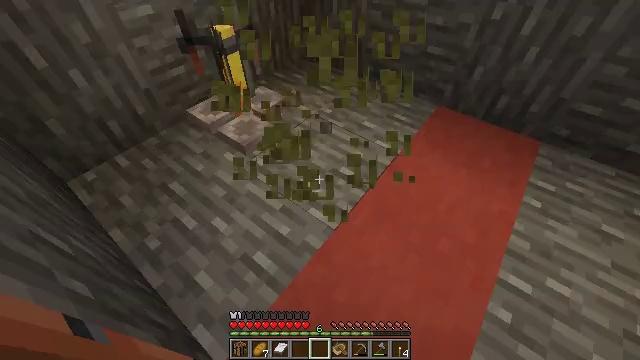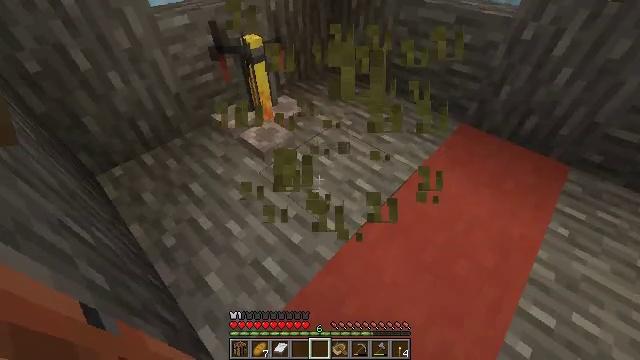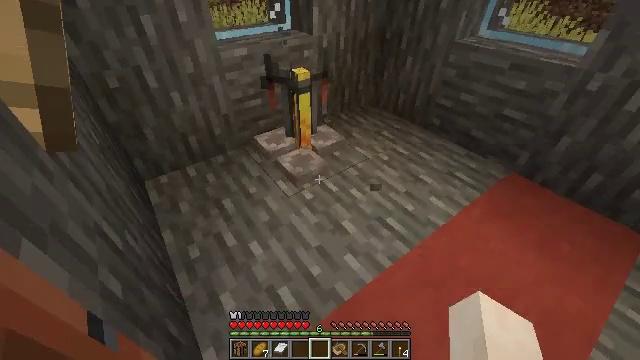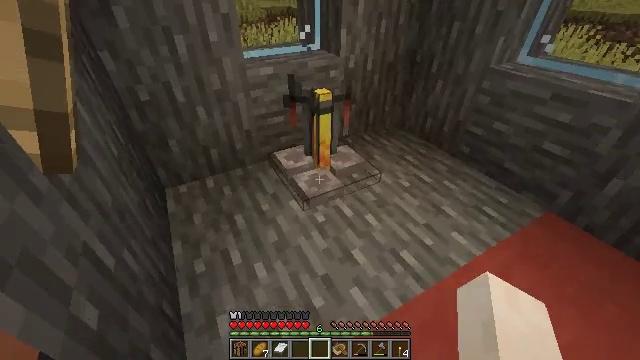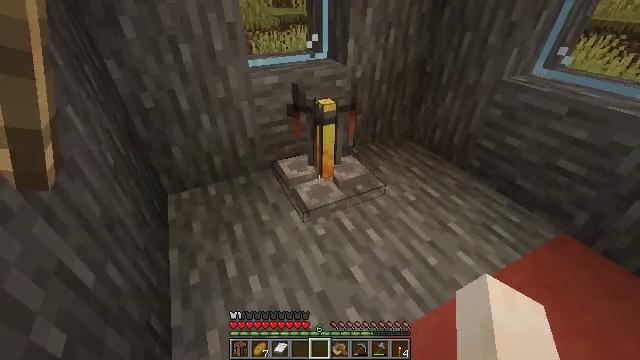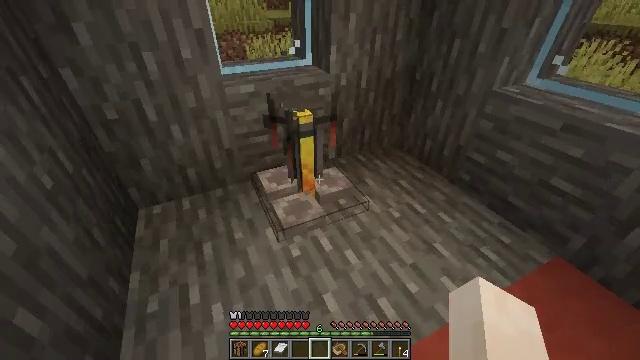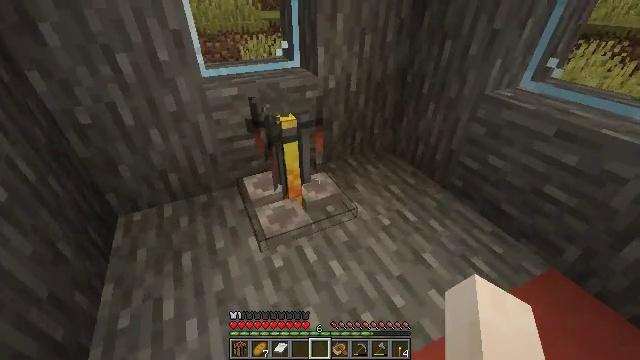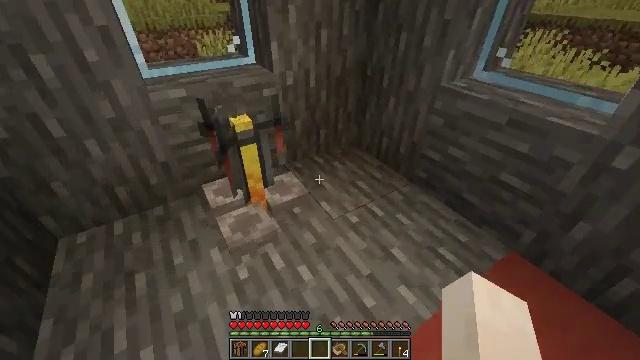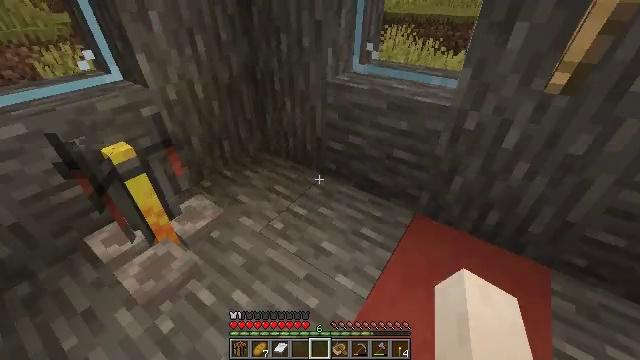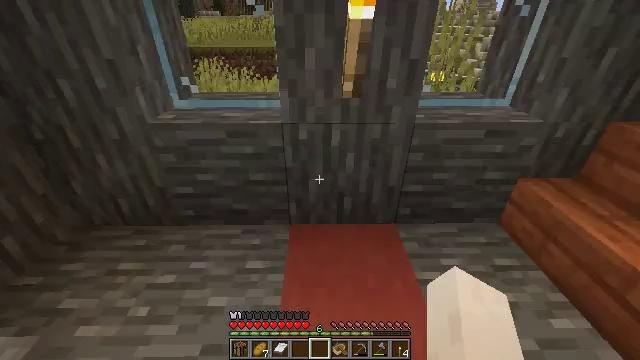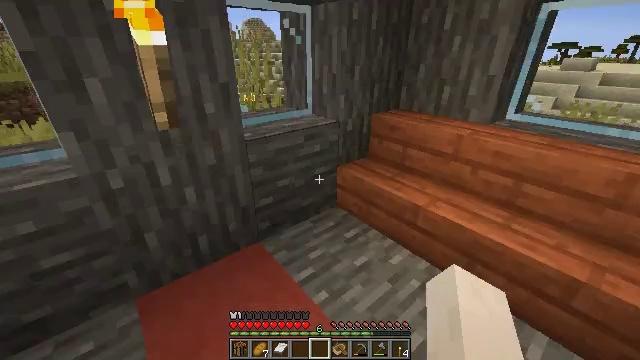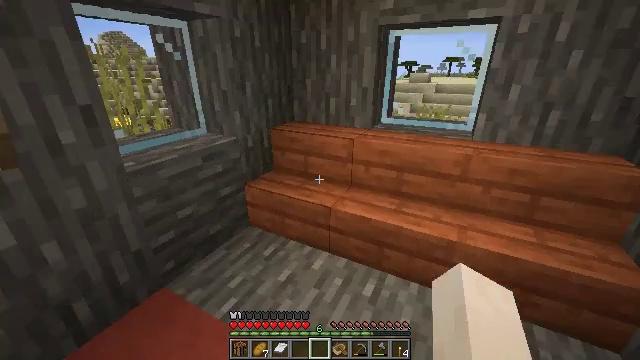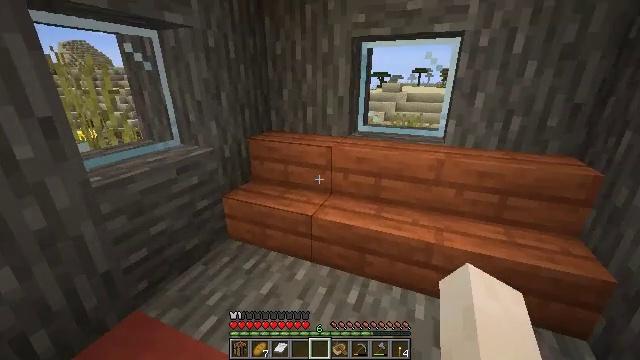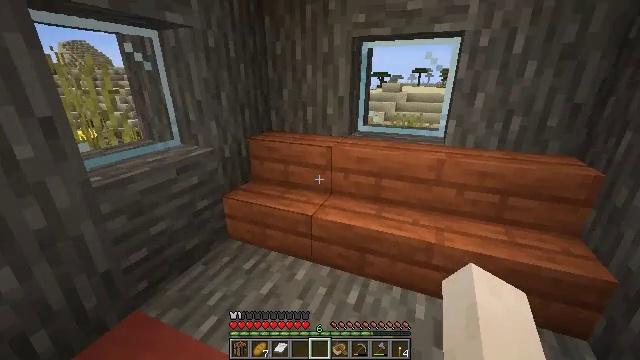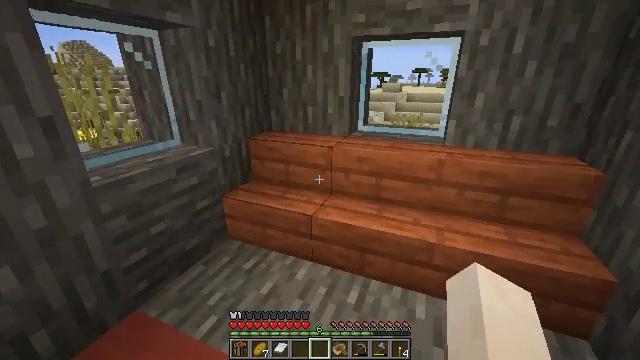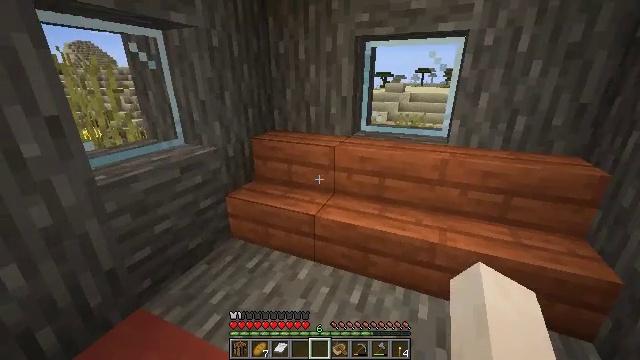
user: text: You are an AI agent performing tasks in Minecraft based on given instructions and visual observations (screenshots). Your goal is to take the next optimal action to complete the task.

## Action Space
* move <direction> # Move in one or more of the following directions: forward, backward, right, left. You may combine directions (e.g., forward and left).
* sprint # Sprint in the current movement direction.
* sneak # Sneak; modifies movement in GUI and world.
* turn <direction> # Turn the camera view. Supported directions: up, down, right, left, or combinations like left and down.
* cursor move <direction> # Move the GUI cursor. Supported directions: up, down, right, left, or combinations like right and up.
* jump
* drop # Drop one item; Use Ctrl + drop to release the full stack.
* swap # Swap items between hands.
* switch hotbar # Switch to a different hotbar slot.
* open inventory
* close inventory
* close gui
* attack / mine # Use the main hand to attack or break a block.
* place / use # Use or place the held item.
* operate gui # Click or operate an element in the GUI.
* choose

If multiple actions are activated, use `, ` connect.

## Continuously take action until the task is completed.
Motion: motion action
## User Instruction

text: Gather some acacia stairs by mining.
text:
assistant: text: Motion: turn left and up
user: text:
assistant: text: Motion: move forward, turn left and up
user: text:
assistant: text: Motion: move forward and move right, turn left and up
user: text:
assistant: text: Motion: move forward and move right, turn left and up
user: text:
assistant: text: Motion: move forward and move right
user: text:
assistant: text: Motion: move forward and move right
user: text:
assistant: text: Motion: turn right and down
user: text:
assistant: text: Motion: turn right
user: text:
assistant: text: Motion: turn right and up
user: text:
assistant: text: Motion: turn right and up
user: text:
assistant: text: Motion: turn right and up
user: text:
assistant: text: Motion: turn right and up
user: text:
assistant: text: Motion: no_op
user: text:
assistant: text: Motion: no_op
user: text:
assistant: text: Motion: no_op
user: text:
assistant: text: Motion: turn right and down
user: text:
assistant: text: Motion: turn down
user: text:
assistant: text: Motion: turn left and down
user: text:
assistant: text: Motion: turn left and down
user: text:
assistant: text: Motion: turn left and down
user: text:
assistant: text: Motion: turn right and up
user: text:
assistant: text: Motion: no_op
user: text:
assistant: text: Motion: no_op
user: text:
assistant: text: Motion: no_op
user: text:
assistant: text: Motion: no_op
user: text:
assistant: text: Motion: turn left and down
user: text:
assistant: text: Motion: turn left and down
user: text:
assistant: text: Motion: turn left and down
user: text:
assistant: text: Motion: turn left and down
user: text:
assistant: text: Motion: turn left